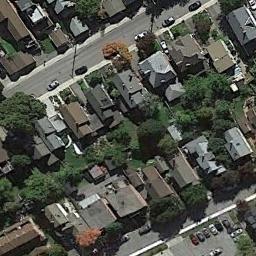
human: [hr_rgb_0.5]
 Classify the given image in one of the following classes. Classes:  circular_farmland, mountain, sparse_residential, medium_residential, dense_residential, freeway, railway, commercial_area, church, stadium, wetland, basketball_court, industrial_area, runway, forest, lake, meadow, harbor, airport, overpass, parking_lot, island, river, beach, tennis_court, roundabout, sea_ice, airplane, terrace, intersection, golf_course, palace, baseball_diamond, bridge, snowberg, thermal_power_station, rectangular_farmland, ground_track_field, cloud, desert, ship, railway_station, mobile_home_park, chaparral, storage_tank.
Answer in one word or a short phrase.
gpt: medium_residential